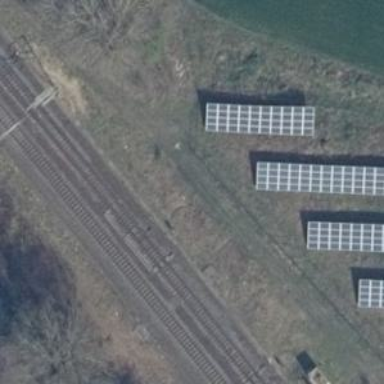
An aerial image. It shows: Railway switch.